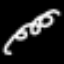
Label: squiggle